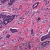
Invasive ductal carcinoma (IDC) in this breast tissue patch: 1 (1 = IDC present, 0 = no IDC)